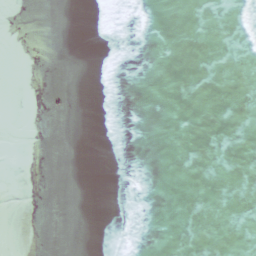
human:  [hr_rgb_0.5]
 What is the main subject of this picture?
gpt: beach